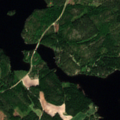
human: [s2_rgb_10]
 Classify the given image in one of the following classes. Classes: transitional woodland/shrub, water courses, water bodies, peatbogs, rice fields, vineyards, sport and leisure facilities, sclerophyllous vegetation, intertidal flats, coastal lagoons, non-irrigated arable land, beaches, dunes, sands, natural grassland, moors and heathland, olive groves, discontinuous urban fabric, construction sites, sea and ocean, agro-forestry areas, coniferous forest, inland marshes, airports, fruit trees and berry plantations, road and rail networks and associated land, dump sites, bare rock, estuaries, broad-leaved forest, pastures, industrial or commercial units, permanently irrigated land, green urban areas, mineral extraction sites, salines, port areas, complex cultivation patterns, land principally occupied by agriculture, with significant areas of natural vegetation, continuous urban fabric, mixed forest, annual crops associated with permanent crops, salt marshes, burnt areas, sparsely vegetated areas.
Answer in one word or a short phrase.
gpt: land principally occupied by agriculture, with significant areas of natural vegetation, coniferous forest, mixed forest, water bodies